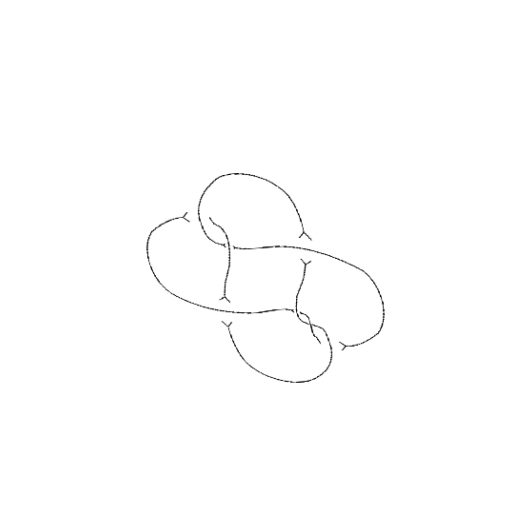
Crossing number: 7